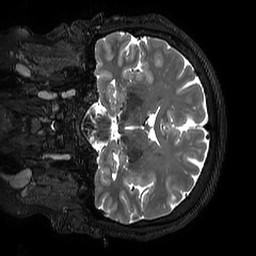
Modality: T2w
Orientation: coronal
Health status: ill
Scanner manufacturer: philips
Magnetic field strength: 3 T
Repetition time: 2.5 s
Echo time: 0.331 s